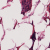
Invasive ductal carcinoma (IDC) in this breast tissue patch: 0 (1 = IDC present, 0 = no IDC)